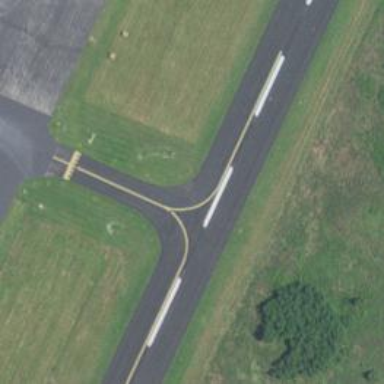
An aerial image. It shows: Image of taxiway at airport.